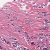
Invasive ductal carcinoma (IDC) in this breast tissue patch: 0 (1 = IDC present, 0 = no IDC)